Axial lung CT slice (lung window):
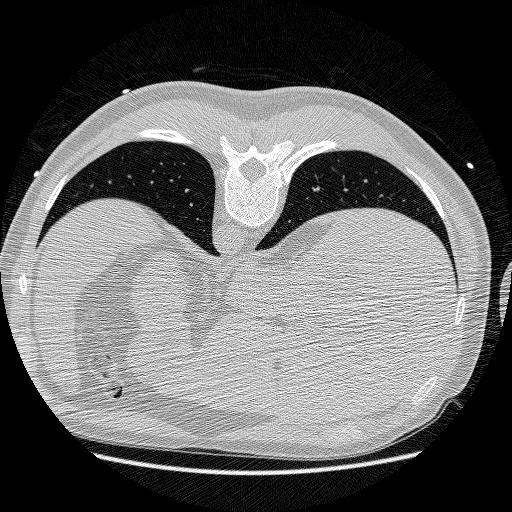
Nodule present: no